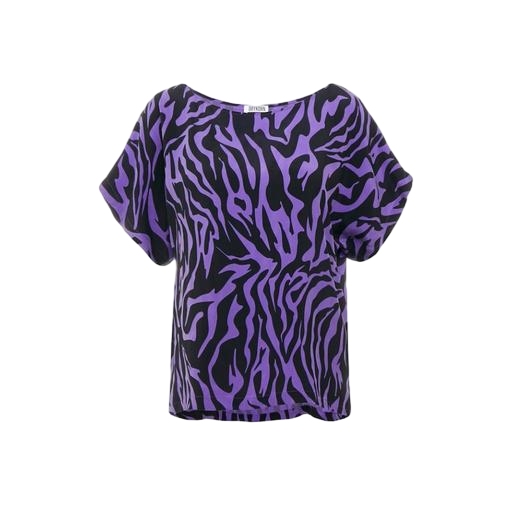
purple swing t-shirt only macy, t-shirt wild print, purple top, white background